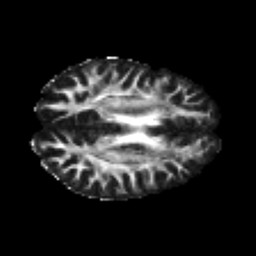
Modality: FA
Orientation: axial
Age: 32
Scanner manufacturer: philips
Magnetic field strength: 3 T
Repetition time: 8.6 s
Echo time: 0.127 s